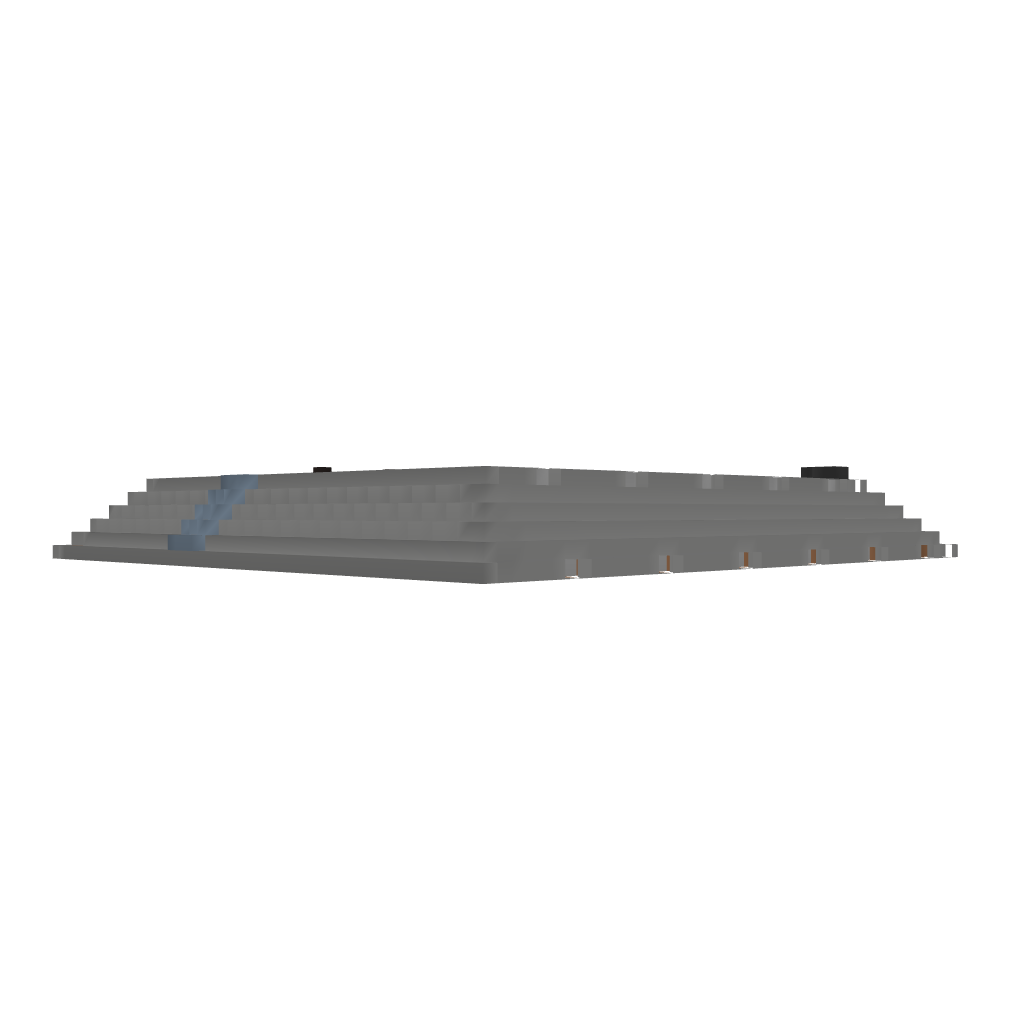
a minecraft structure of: unknown maze